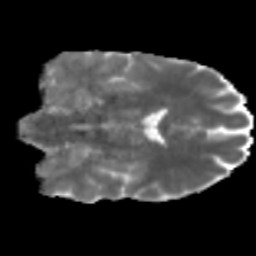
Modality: MD
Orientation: coronal
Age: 46
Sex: male
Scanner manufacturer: siemens
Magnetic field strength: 3 T
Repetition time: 5 s
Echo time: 0.092 s